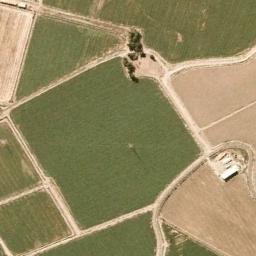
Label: rectangular_farmland